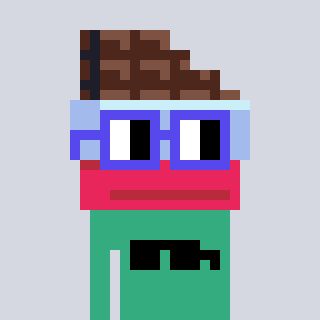
a pixel art character with square blue glasses, a chocolate-shaped head and a teal-colored body on a cool background